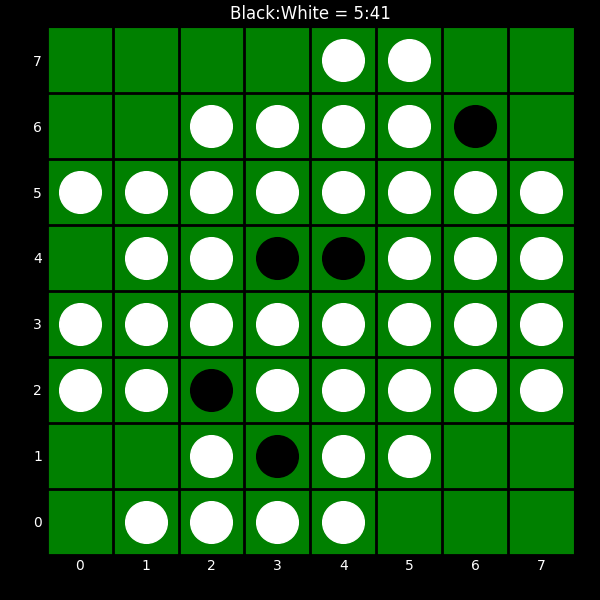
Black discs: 5
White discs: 41